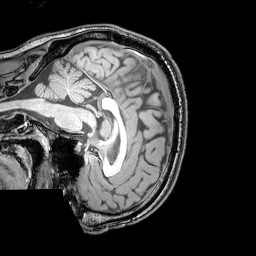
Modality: T1w
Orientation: sagittal
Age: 24
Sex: male
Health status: healthy
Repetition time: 0.081 s
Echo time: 0.037 s